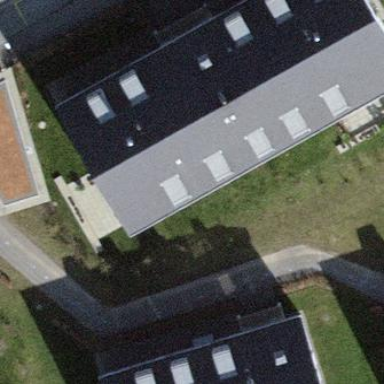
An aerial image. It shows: Gabled roof apartments building.